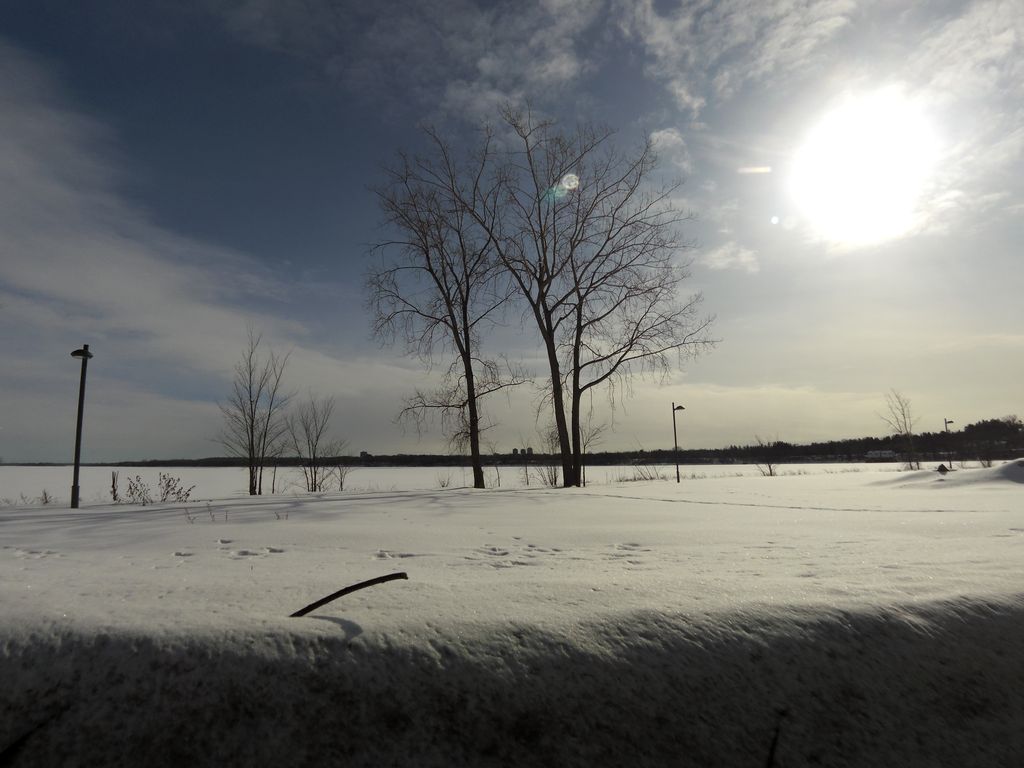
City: ottawa-gatineau